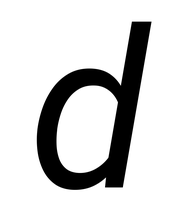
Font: Roboto-Italic_Italic